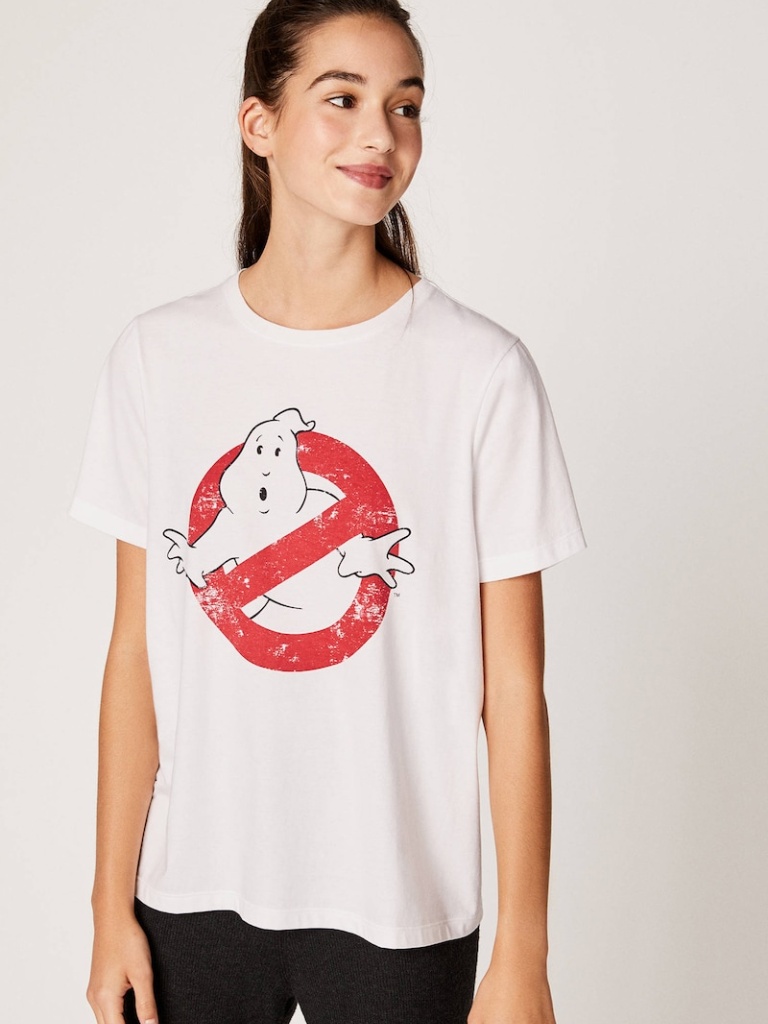
cotton relaxed short sleeve hip length Untucked crew t-shirt